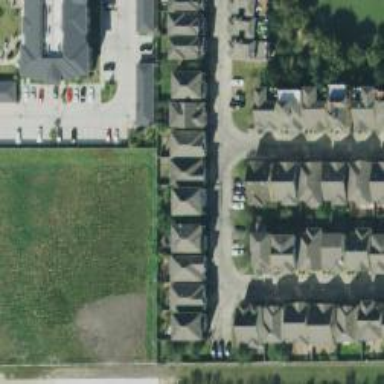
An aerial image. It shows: Residential road.